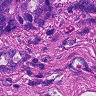
Metastatic tissue present: yes